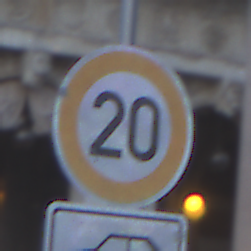
Verkehrszeichen: Geschwindigkeit20
Zusatzzeichen unten: HinweisDurchSinnbild14
Umgebung: Outdoor, Urban
Tageszeit: Dawn
Wetter: Clear
Licht: Natural
Jahreszeit: NotSpecified
Kontrast: LowContrast